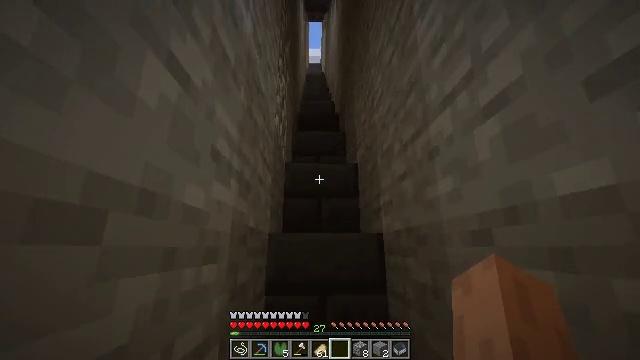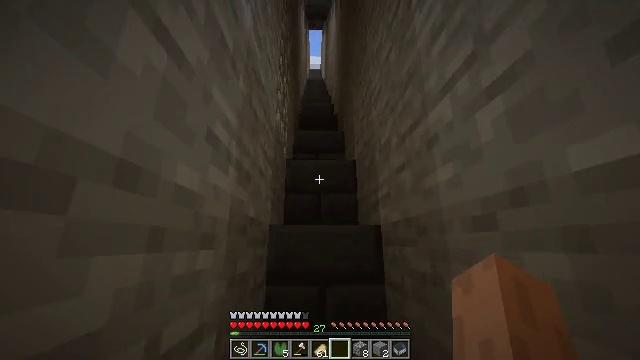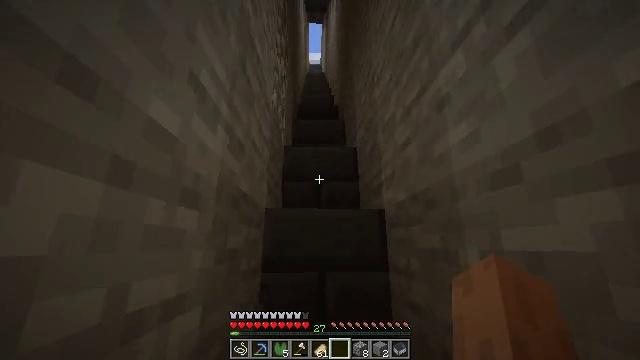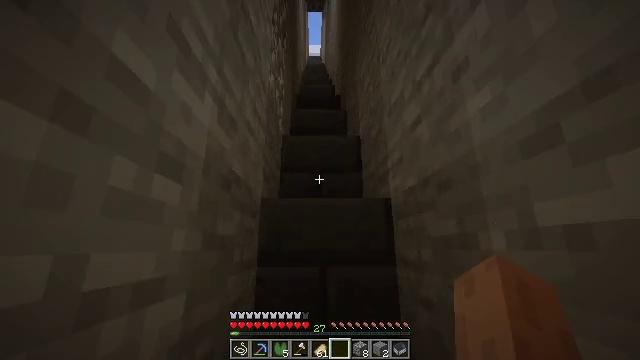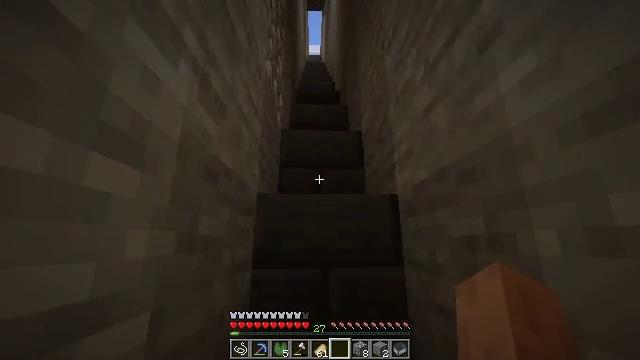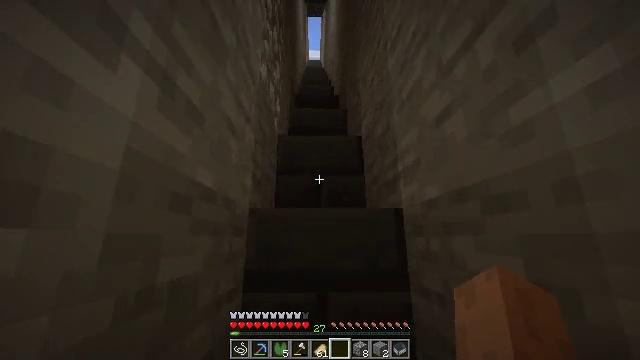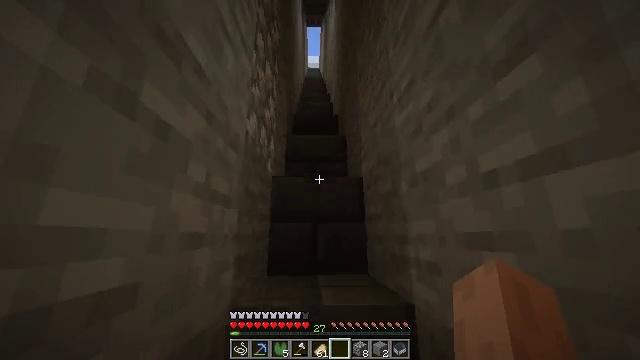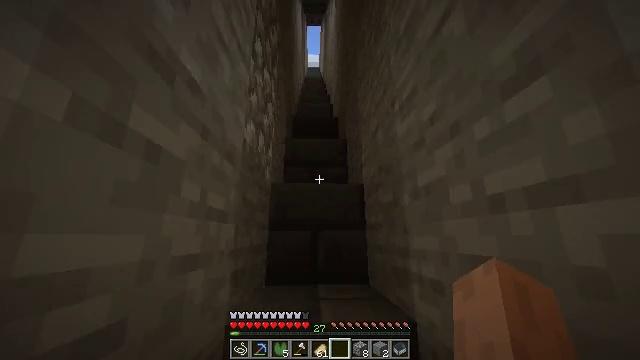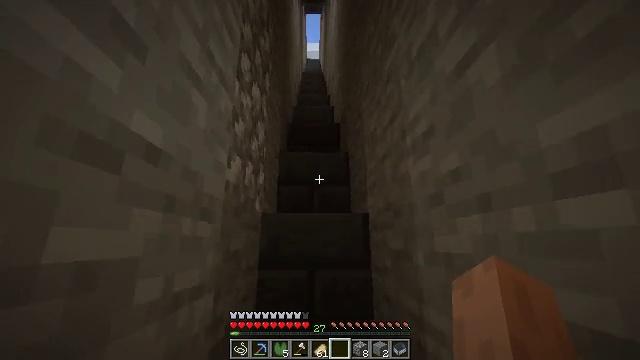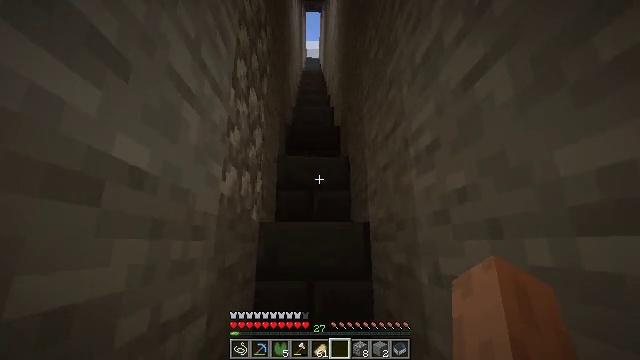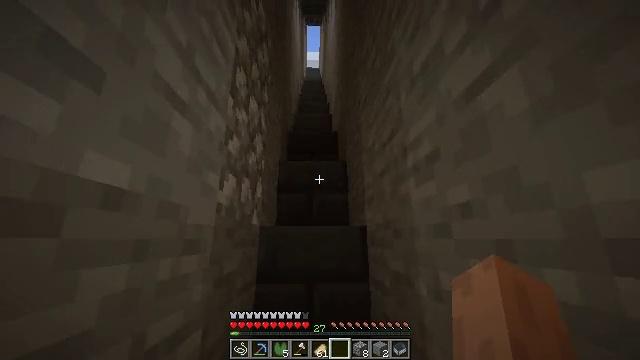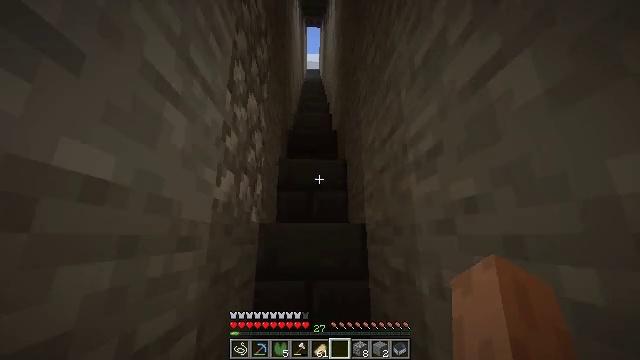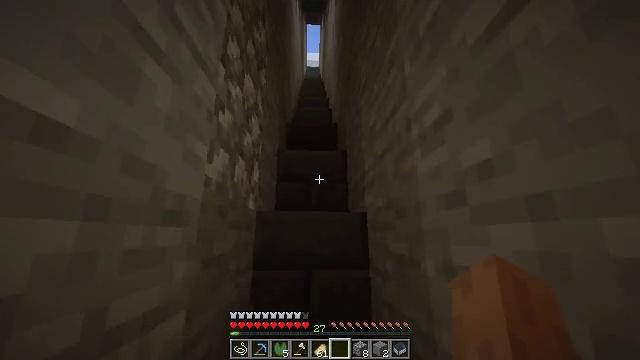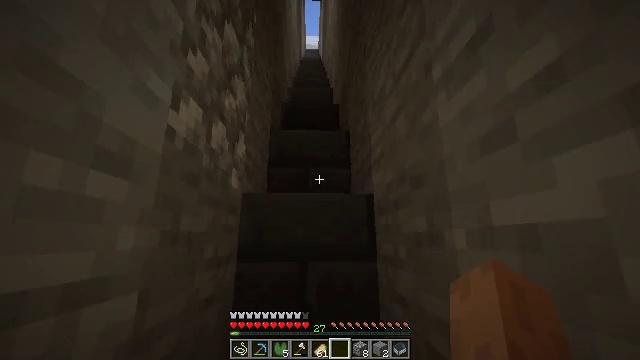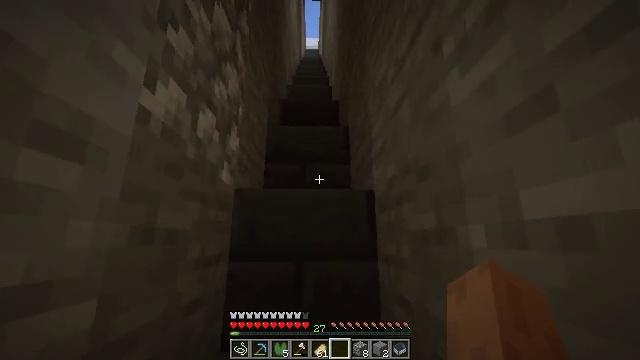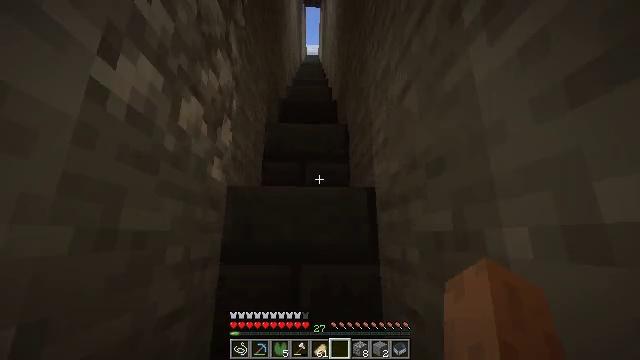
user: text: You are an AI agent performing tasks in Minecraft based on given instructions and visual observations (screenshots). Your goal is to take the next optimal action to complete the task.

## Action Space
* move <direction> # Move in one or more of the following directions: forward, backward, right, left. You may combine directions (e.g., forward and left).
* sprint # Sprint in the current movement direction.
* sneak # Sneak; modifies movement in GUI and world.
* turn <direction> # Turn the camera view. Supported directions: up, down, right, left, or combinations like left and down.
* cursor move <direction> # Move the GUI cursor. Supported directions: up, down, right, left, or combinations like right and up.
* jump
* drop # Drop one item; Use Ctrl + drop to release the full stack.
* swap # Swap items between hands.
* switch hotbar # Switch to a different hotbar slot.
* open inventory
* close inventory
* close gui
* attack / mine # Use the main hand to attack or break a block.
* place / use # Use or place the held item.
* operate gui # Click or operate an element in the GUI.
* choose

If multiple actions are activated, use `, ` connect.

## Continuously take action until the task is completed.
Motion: motion action
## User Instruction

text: Craft a repeater.
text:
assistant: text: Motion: move forward, jump
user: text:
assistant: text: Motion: move forward, jump
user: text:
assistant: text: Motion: move forward, jump
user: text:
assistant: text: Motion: move forward, jump
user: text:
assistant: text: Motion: move forward, jump
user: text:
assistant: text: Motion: move forward, sprint, jump
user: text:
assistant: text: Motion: move forward, sprint, jump
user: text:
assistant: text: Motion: move forward, sprint, jump
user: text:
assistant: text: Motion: move forward, sprint, jump
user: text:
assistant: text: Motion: move forward, jump
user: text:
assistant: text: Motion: move forward, jump
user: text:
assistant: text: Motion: move forward, jump
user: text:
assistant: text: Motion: move forward, jump
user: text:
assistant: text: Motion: move forward, jump
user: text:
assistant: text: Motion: move forward, jump
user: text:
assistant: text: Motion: move forward, sprint, jump
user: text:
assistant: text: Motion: move forward, sprint, jump
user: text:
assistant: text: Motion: move forward, sprint, jump
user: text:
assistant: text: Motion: move forward, sprint, jump
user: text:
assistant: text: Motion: move forward, jump
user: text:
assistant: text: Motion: move forward, jump
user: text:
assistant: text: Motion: move forward, jump
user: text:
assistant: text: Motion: move forward, jump
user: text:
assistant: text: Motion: move forward, jump
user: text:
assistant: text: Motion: move forward, jump
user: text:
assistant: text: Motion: move forward, sprint, jump
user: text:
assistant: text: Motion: move forward, sprint, jump
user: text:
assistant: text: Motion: move forward, sprint, jump
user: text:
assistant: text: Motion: move forward, jump
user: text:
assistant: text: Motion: move forward, jump